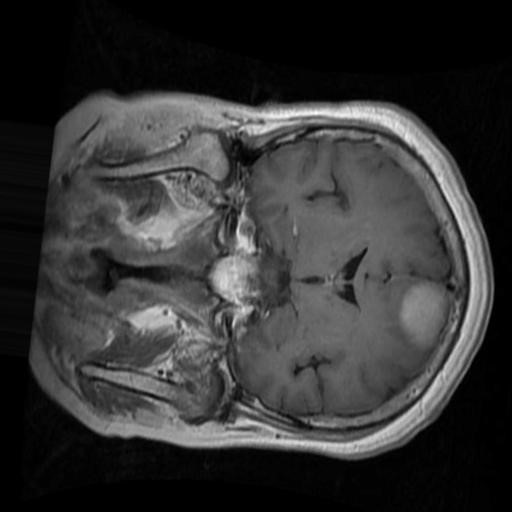
Label: brain_menin